Question: I have wellPanel:
'''
wellPanel(
h5("Accuracy table:"),
tableOutput(accuracy_tablename))
)
'''

I want to display objects in wellPanel horizontally. How can I manage that?
Thank you in advance!
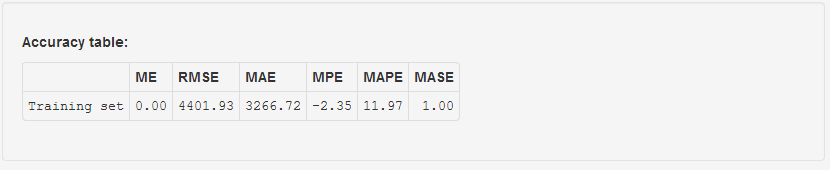
Answer: You can define a div with the class "row" (or "row-fluid") and insert sub-divs (the "spanX" class specify the space between each divs) which will be displayed horizontally.
'''
shiny::runApp(list(
ui = basicPage(
wellPanel(
tags$div(class = "row",
tags$div(class = "span4",
h5("Accuracy table:")
),
tags$div(class = "span4",
tableOutput("table")
)
)
)
),
server = function(input, output, session) {
output$table <- renderTable({
iris[1,]
})
}
))
'''